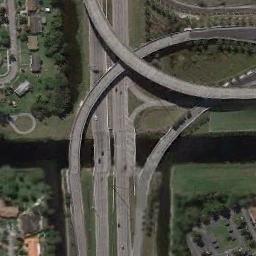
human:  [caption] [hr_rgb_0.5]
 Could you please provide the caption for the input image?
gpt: There are many trees and buildings beside the overpass .

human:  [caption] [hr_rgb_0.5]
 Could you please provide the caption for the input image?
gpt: Below this overpass is a four-lane highway .

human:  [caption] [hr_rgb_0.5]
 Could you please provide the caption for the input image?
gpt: The overpass is next to some houses and trees with a river passed by .

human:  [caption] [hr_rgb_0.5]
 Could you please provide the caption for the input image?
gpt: The directional overpass is over the roads in the residential area .

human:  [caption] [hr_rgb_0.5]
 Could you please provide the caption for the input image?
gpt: There some green trees and a river beside the overpass .